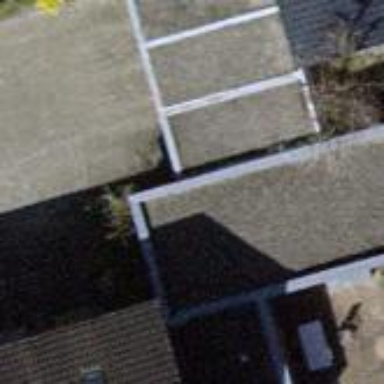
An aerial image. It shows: Garage.